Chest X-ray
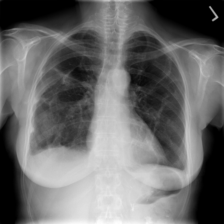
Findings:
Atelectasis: positive
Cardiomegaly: negative
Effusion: positive
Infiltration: negative
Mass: negative
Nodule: negative
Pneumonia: negative
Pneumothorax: negative
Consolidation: negative
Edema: negative
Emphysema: negative
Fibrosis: negative
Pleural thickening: positive
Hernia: negative